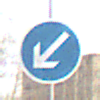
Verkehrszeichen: VorgeschriebeneVorbeifahrtLinks
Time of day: MorningAfternoon
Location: Outdoor (Nature)
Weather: PartlyCloudy
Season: Winter
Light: Natural